Field crop: tomato
Growth stage: 2
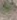
Species: solanum